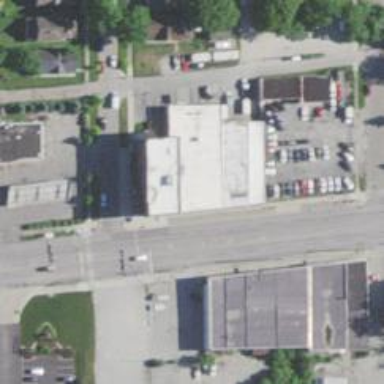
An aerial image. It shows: Retail area.